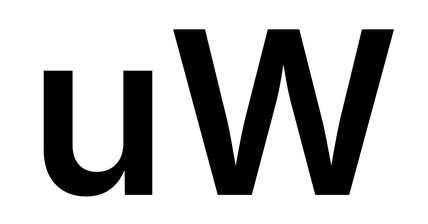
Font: Inter_SemiBold